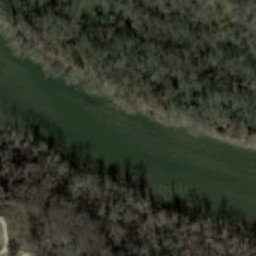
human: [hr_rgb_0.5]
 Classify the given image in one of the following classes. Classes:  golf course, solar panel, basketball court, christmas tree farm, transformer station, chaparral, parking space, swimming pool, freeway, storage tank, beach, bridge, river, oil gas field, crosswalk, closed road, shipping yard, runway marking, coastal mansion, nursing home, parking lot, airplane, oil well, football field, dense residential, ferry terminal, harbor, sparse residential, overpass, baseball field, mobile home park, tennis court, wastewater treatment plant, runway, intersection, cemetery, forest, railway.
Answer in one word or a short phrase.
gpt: river